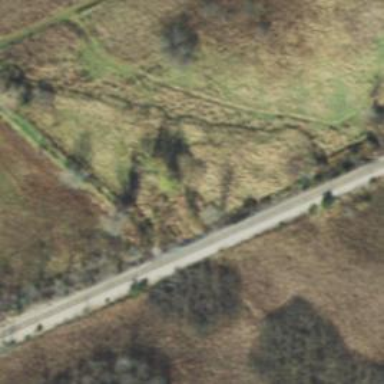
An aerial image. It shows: Culvert tunnel.